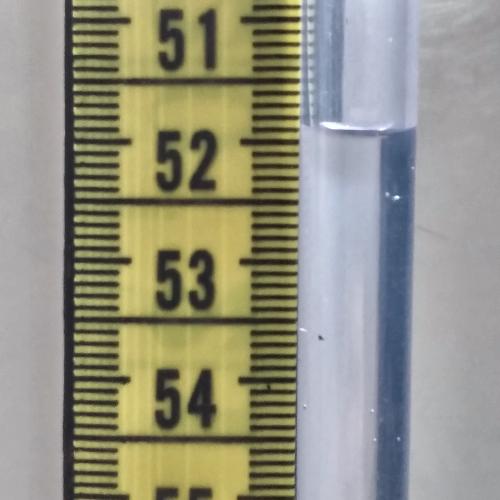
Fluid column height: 51.9 cm